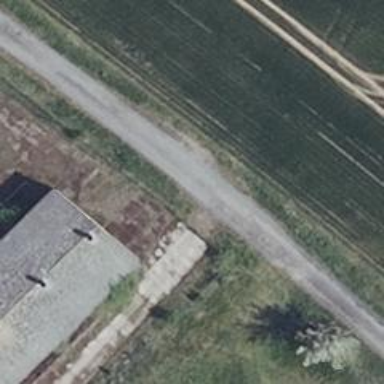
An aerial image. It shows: Passing place on the road.